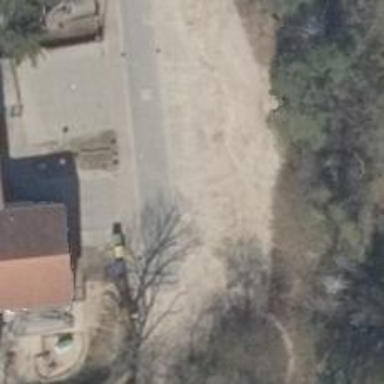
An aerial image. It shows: Parking area with sand surface.